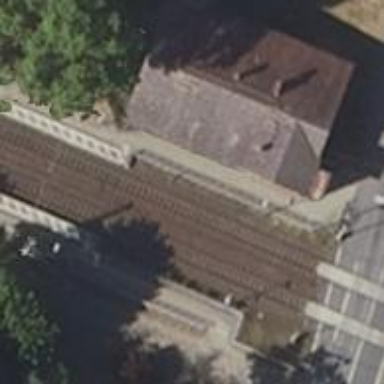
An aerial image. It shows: Railway signal.